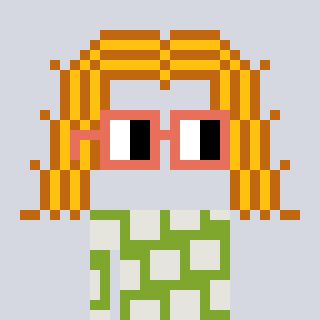
a pixel art character with square orange glasses, a hair-shaped head and a slimegreen-colored body on a cool background